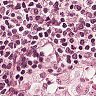
Metastatic tissue present: no